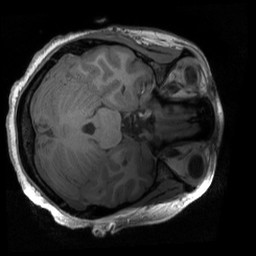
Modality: T1w
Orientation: axial
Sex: female